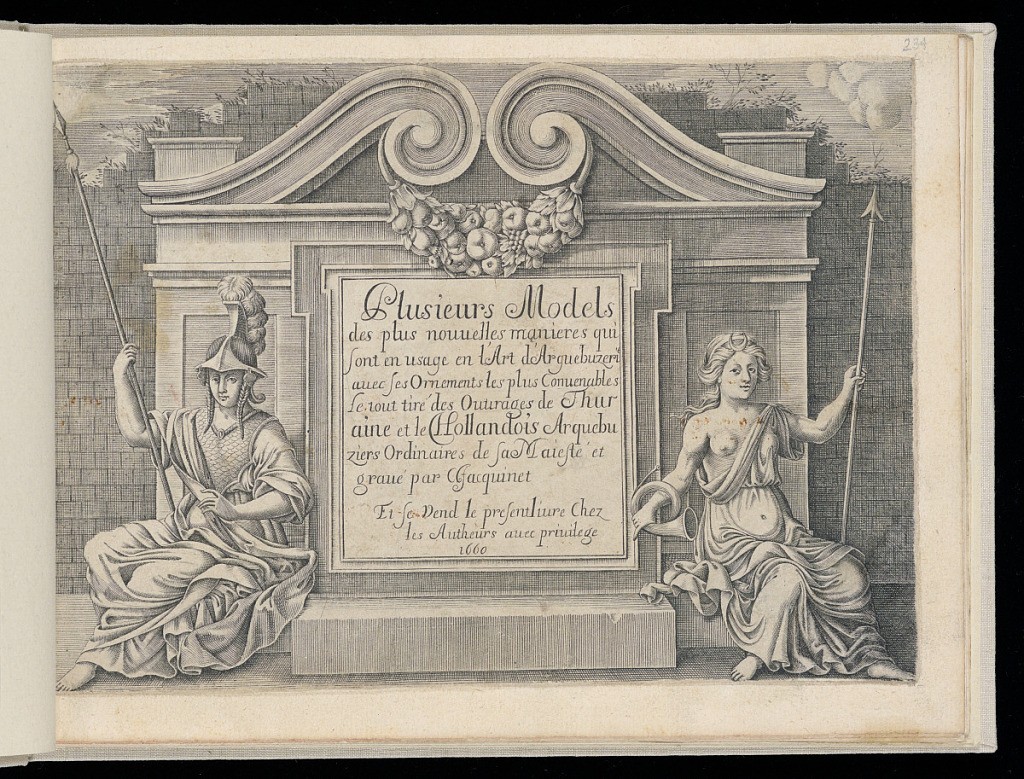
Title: Title Page
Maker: Thobie Tourneur, Le Thuraine, French, active ca. 1630 – ca. 1690
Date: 1660
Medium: Engraving on laid paper
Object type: Print
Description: Title page with the title lettered in the center of a plaque within a plinth or architectural frame, above a festoon of fruit hanging between two scrolls forming a tympanum. With a brick wall behind. Two figures seated on either side. Figure to the left is wearing classical armor and the female figure to the right is holding a horn and an arrow, with a crescent moon on her head, most likely representing the Greek goddess of the Moon Selene/Luna.